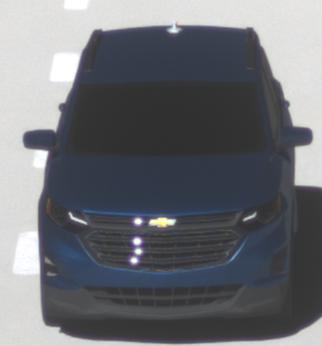
Make: Chevrolet
Model: Equinox
Detailed model: Gen. 2
Model produced from: 2015
Model produced until: 2017
Doors: 5
Color: blue
Road condition: dry road
Daytime: midday
Contrast: high contrast